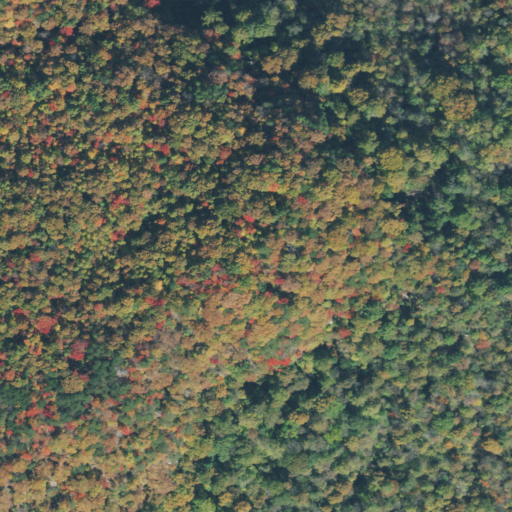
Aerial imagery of cape in Tennessee named Stinnette Point containing deciduous forest and mixed forest